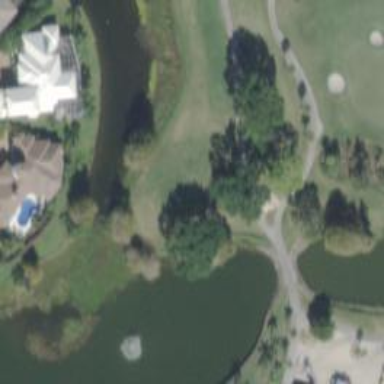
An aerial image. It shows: Service road used as golf cart path.